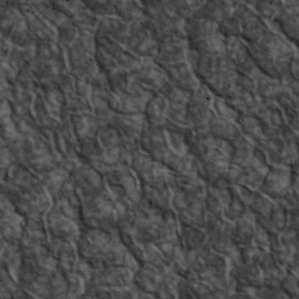
Label: non_frost